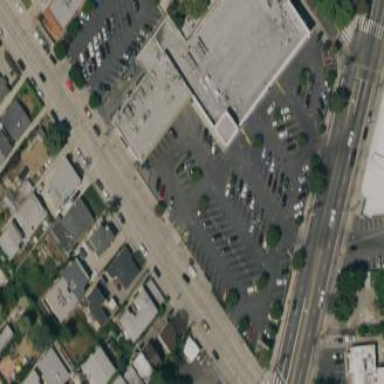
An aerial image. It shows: Retail building housing supermarket.